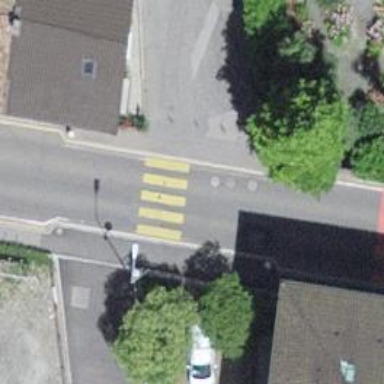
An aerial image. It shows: Zebra crossing on the road.